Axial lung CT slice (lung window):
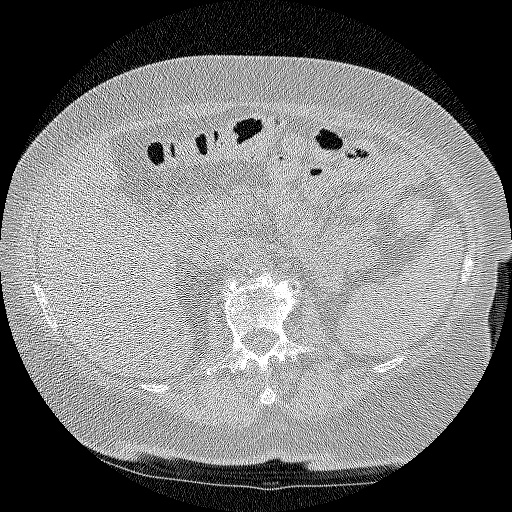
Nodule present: no